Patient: sex M, age 34
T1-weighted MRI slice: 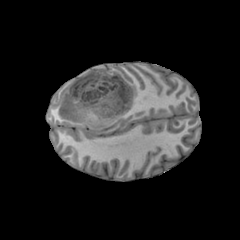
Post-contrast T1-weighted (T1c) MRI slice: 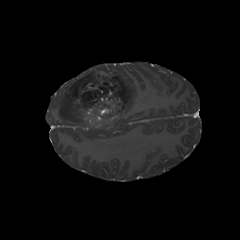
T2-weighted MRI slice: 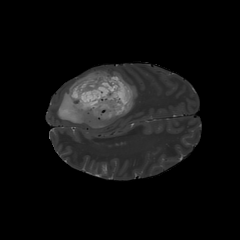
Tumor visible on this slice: yes
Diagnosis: Astrocytoma, IDH-mutant
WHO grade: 4